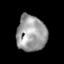
Tissue: skin
Cell type: Epithelial cells
Senescence score: 0.1916
Nuclear area (px): 1045
Mean DAPI intensity: 156.878